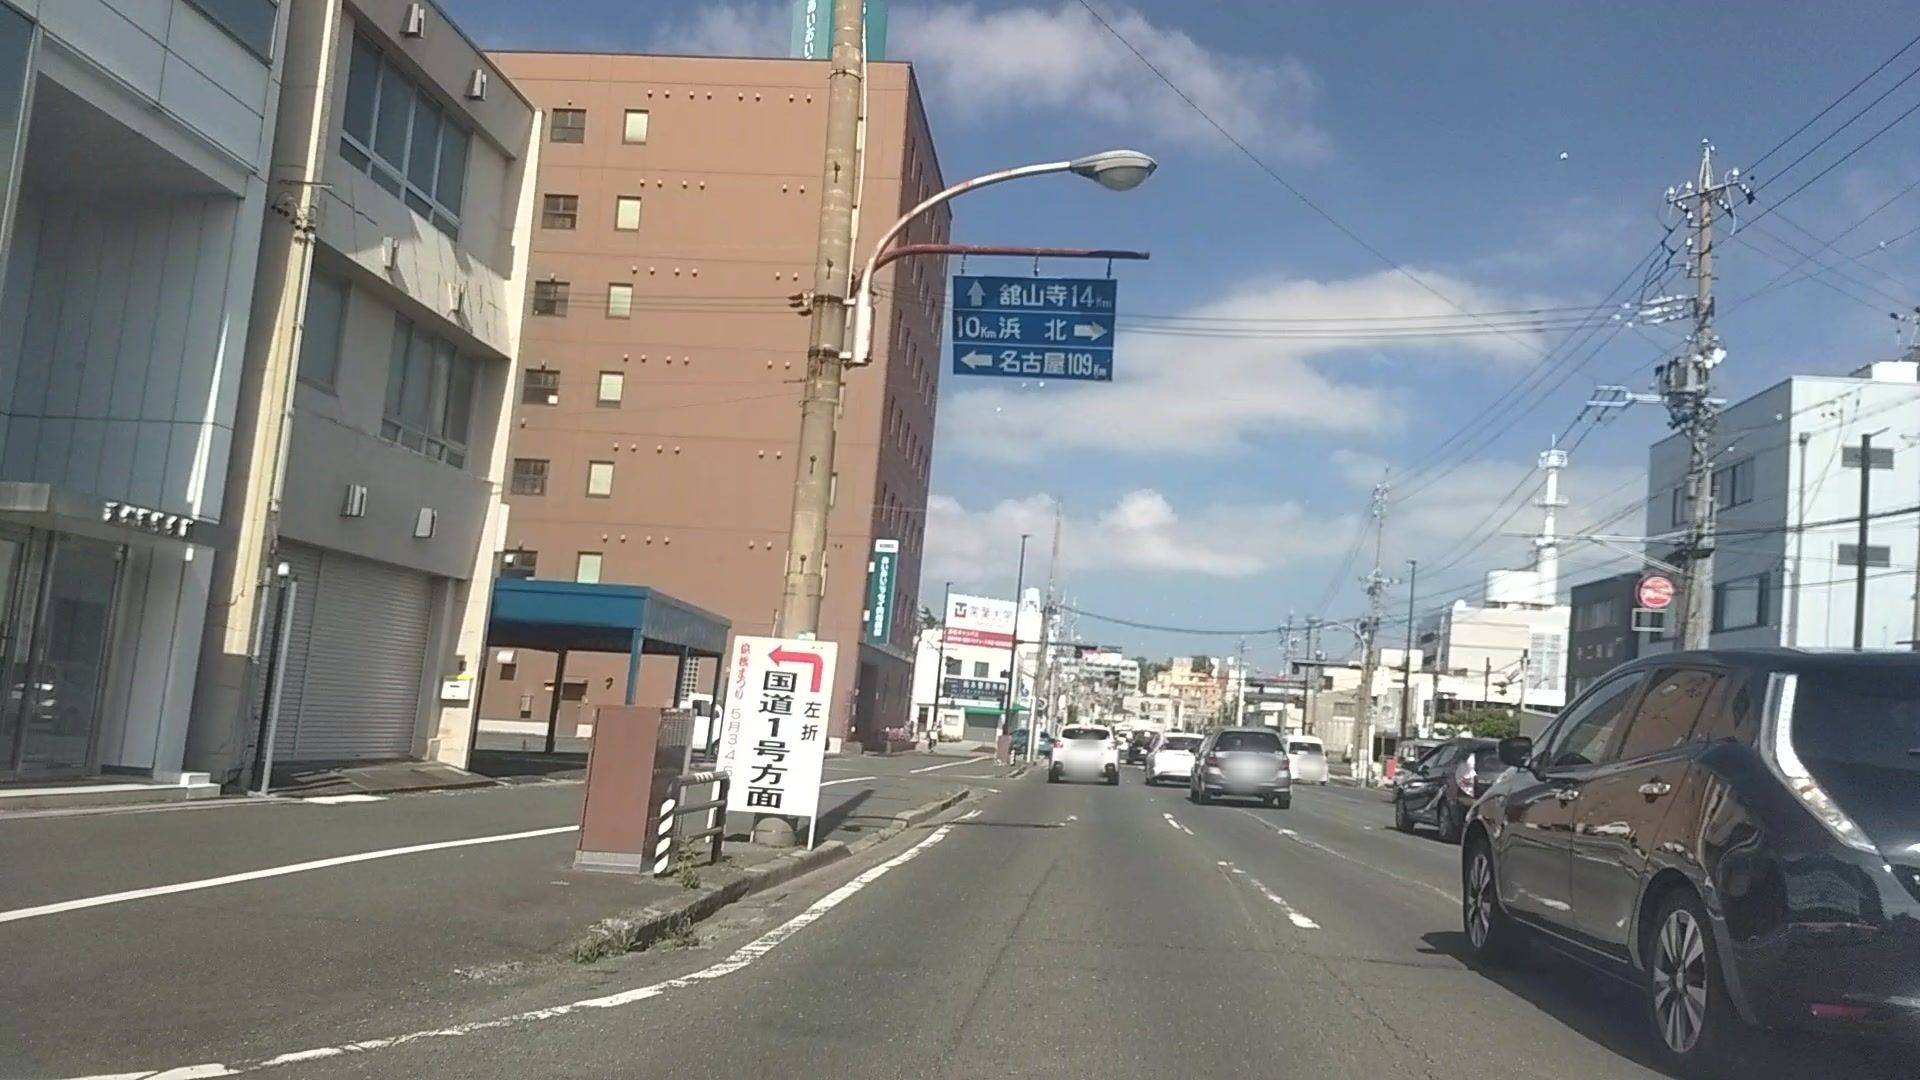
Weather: clear
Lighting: day
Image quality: good
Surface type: driving surface
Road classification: tertiary
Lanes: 4
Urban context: semi-dense urban cluster
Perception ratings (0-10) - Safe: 1.89, Lively: 4.8, Beautiful: 2.56, Boring: 5.16, Depressing: 3.12, Wealthy: 3.98